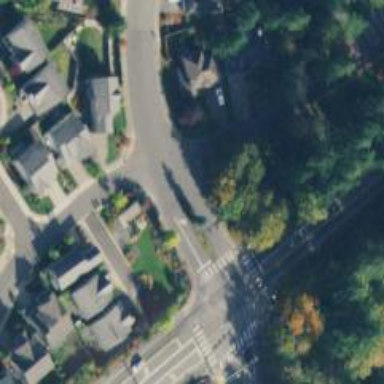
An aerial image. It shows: Traffic island located on footway.